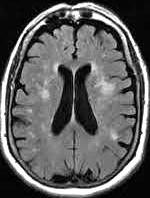
Label: notumor